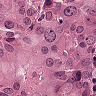
Metastatic tissue present: yes